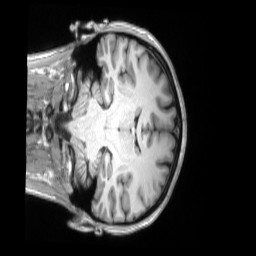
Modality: T1w
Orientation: coronal
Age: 27
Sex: female
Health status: ill
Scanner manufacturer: siemens
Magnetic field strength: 3 T
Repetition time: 2.2 s
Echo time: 0.00157 s